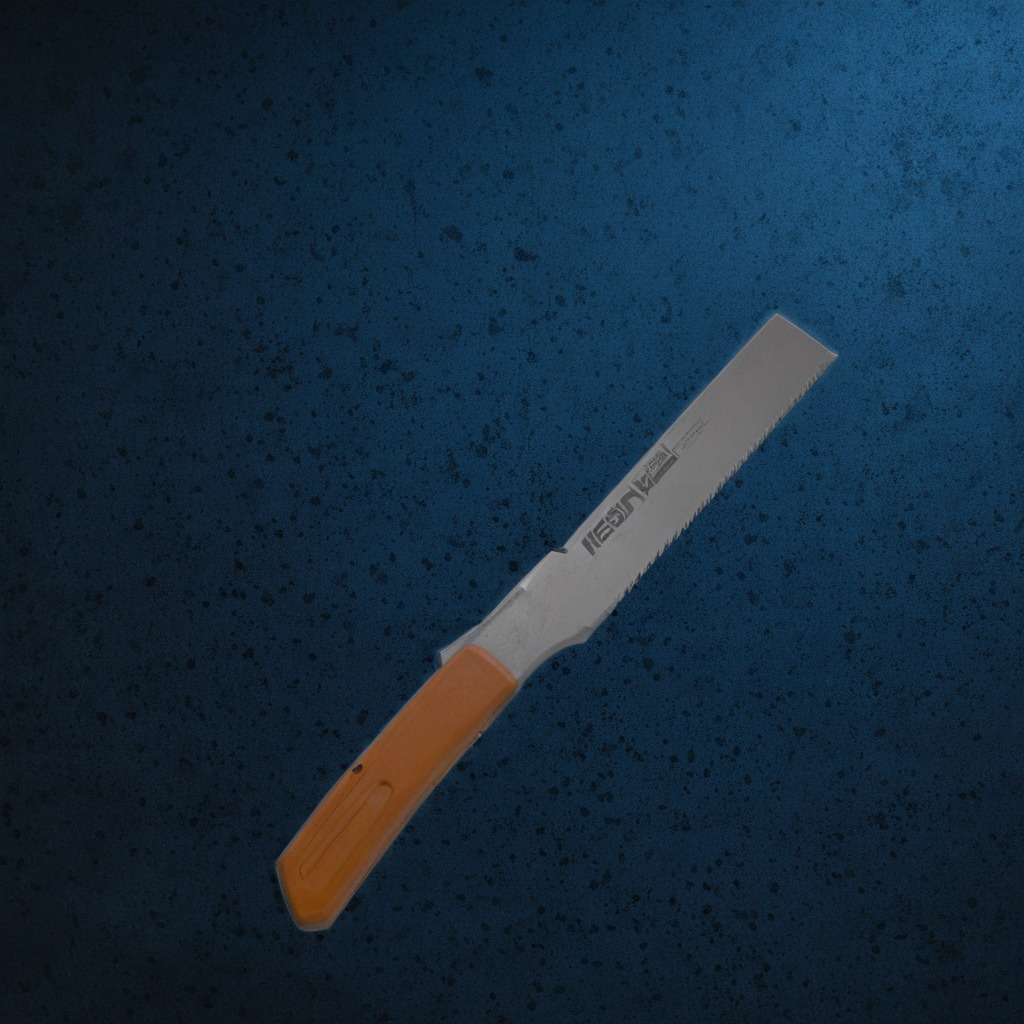
A metal saw is lying on a clean granite tabletop inside a workshop at night.